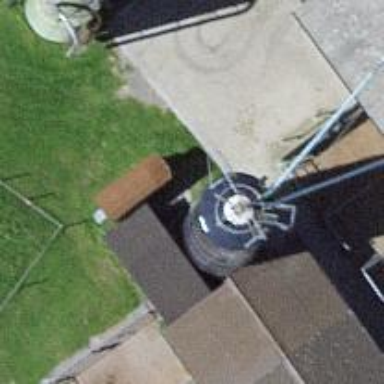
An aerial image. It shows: Silo.